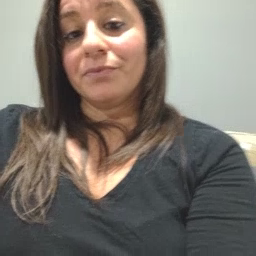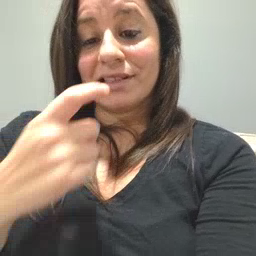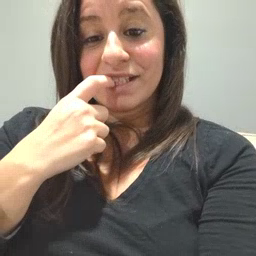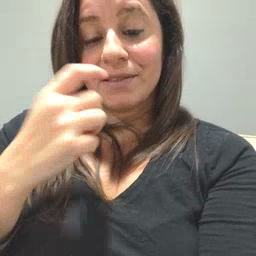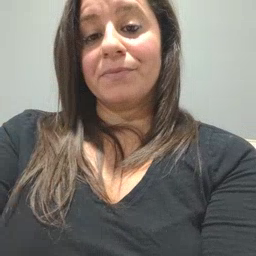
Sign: tooth